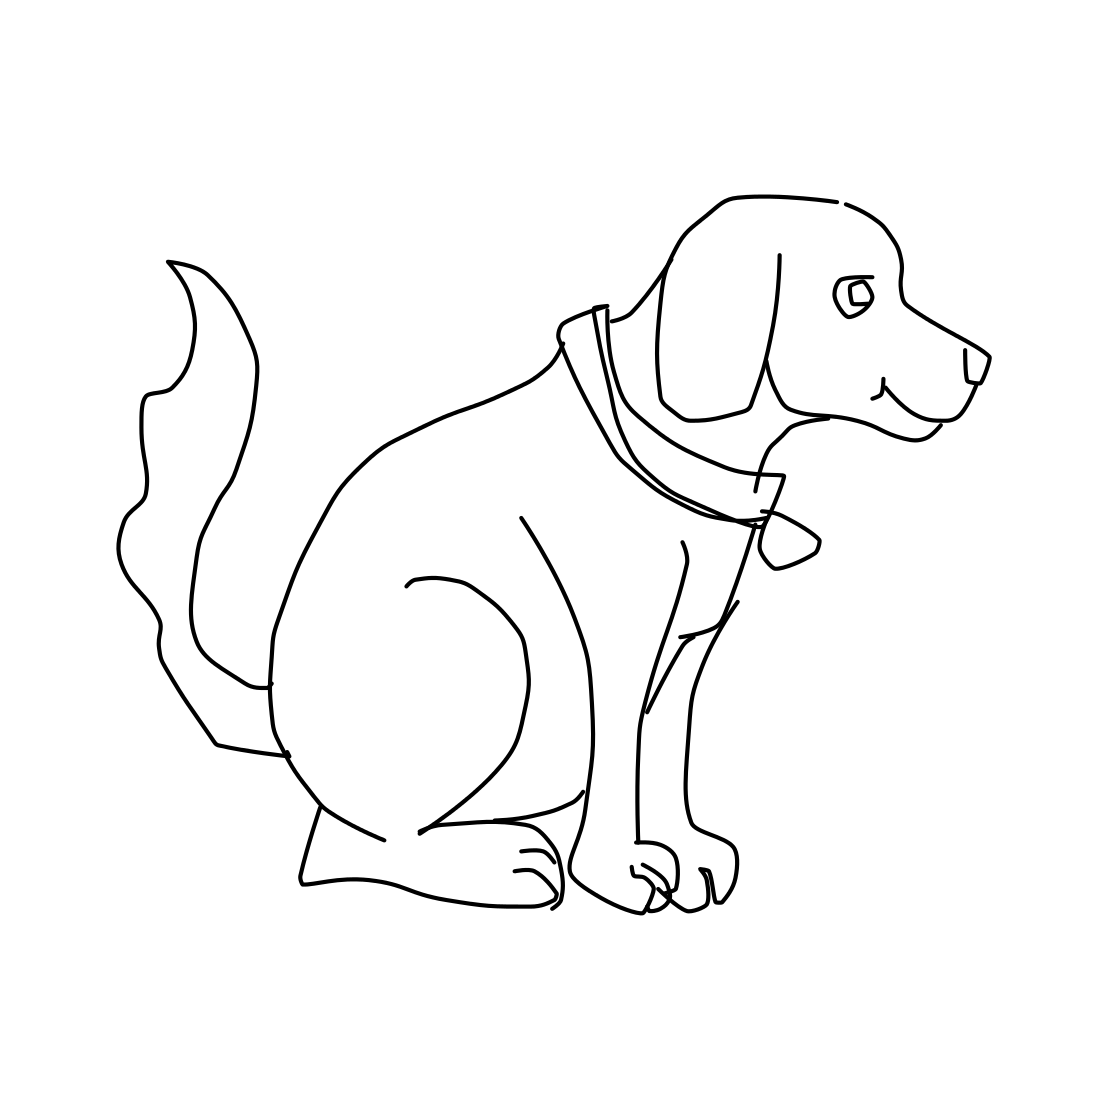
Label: dog